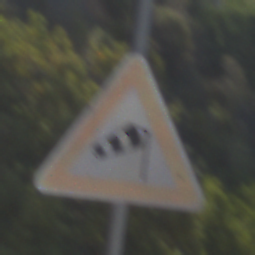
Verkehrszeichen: SeitenwindVonRechts
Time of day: MorningAfternoon
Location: Outdoor (Nature)
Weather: Clear
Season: NotSpecified
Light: Natural